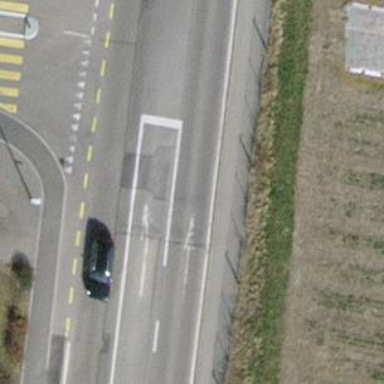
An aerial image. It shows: Asphalt footway with uncontrolled zebra crossing that includes crossing island.